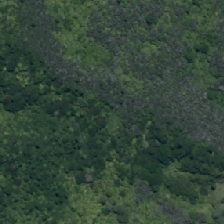
Land cover: manuka_kanuka